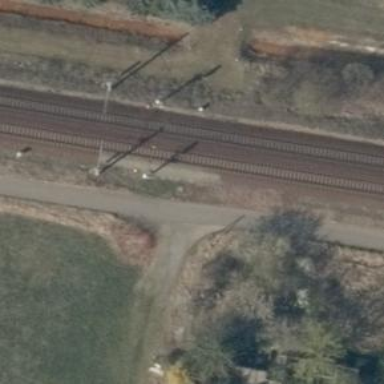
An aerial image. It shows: Railway signal.